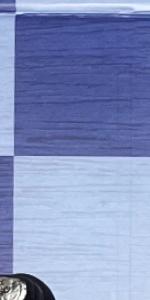
Label: Empty